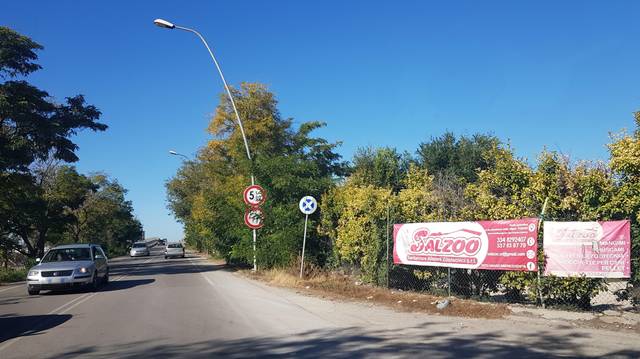
Region: Italy
Coordinates: 41.443, 15.58